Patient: sex F, age 47
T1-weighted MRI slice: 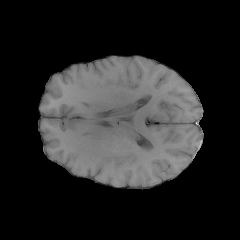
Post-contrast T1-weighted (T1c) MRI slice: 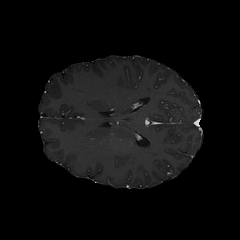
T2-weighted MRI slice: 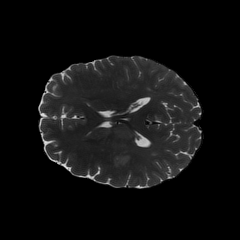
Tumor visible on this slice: yes
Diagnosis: Astrocytoma, IDH-wildtype
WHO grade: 2